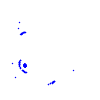
Particle: proton